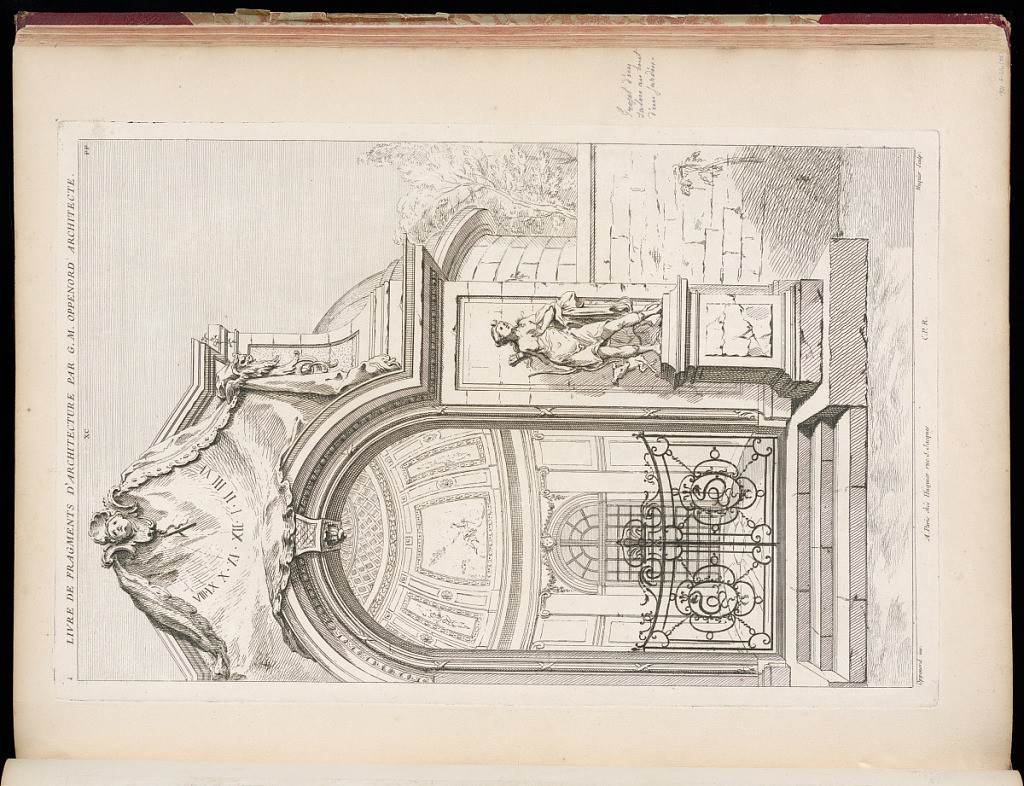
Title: Title Page
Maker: Gilles-Marie Oppenord, French, 1672–1742
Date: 1749-1761
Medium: Etching and engraving on laid paper
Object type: Bound print
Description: Entryway to a room at the edge of a garden. The semi-circular doorway is barricaded by an iron gate of swirling ornamentation; the doorway is topped by a pediment that appears draped from a top central mascaron, and which features a sundial of roman numerals on it. To the right of the gate is a statue of Diana the huntress, with her dog. Through the gate one can see the circular space of the room and its domed ceiling, the interior decorated with carved and painted panels. The plate is signed and numbered.